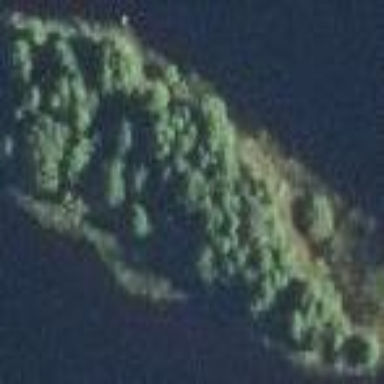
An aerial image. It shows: Islet.